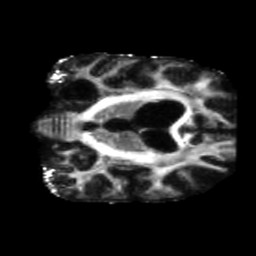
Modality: FA
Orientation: coronal
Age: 75
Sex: male
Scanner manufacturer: siemens
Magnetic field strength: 3 T
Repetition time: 5.47 s
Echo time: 0.0854 s